Aerial crown-view tile of a tropical tree (Barro Colorado Island, Panama), acquired 20240813:
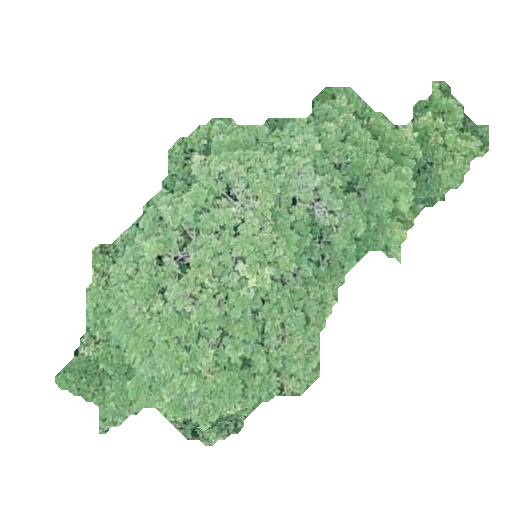
Species: Virola surinamensis
GBIF accepted scientific name: Virola surinamensis
Crown area: 123.715 m²